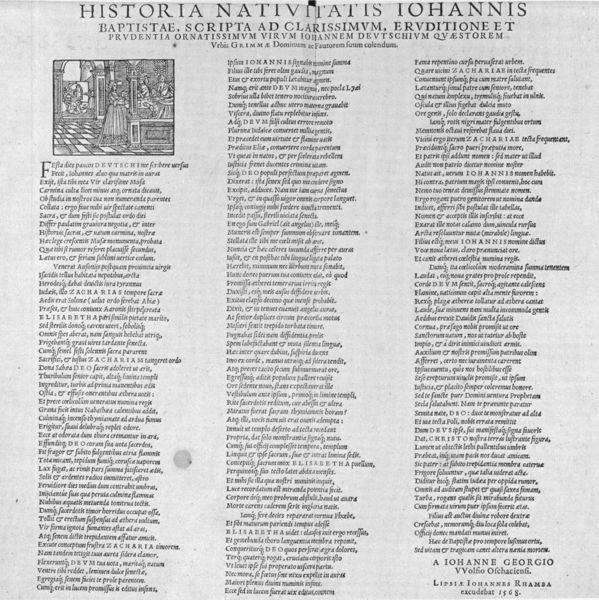
Titel: HISTORIA NATIVITATIS IOHANNIS BAPTISTAE
Künstler: Johann Georg Wolf
Standort: Wolfenbüttel
Institution: Herzog August Bibliothek
Schlagwörter: weiß, fenster, frau, kleid, raum, schwarz, säule, säulen, zimmer, schachbrettmuster, geschichte, johannes, bild, boden, drei, blatt, holzschnitt, schrift, papier, bogen, perspektive, graphik, spalten, bett, buch, rechteck, religion, druck, schnitt, stich, titel, seite, fliesen, illustration, schwarzweiß, text, zeitung, buchstaben, überschrift, kachel, darstellung, fleck, buchdruck, buchseite, schwartz, zeilen, flugblatt, abbildung, dokument, geburt, bildchen, latein, lateinisch, biologie, historia, druckschrift, spalte, skript, kolumnen, type, johannis, antiqua, schwarzt, papierbogen, iohannis, drucksache, dukument, baptist, 1568, pamflet, taufer, illusttration, johannes gergius, johannes georgius, nativitatis, baptistae, scripta, georgio, grimme, buchatben